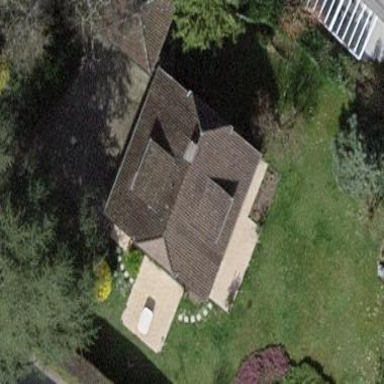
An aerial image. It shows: Simple and straightforward house.